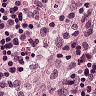
Metastatic tissue present: no